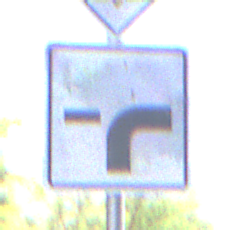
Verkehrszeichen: VerlaufVorfahrtsstrasse9
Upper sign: Vorfahrtsstrasse
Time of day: Midday
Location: Roofed (Underpass)
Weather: Clear
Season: NotSpecified
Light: Natural